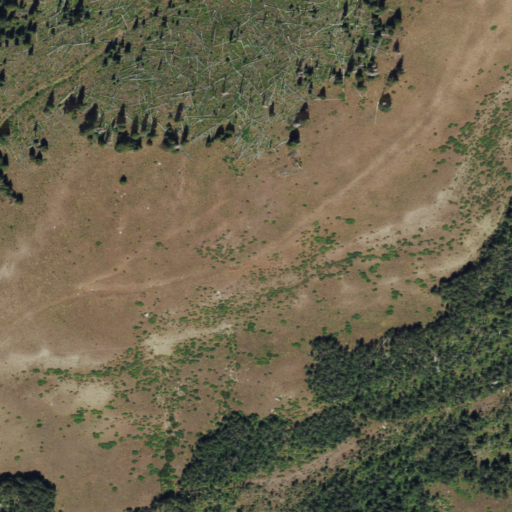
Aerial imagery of plain(s) in Colorado named Kroeger Park containing shrub, evergreen forest, and deciduous forest